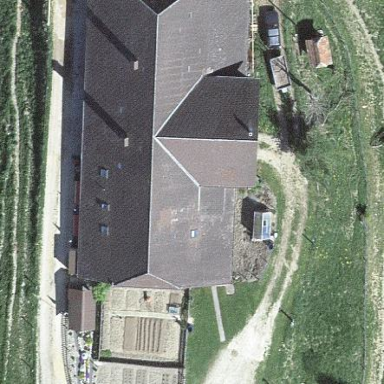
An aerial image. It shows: Farm building.